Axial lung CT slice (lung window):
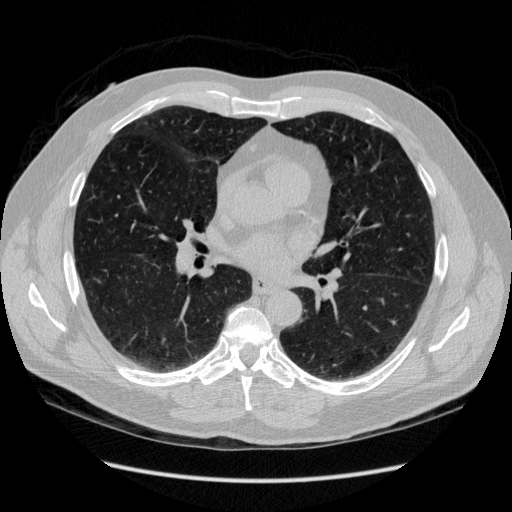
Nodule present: no